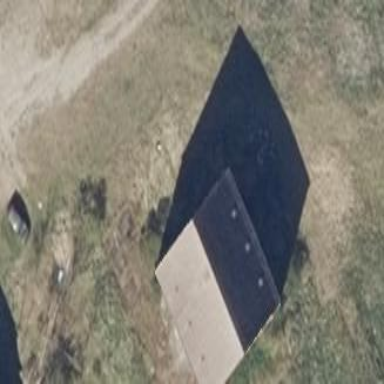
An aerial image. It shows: Building with gabled roof.